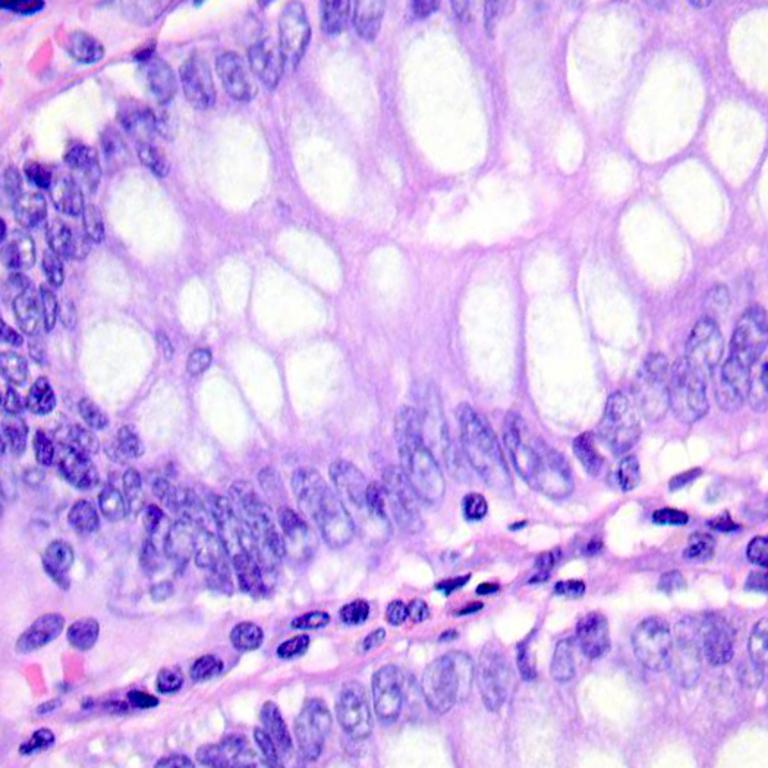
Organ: colon
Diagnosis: benign